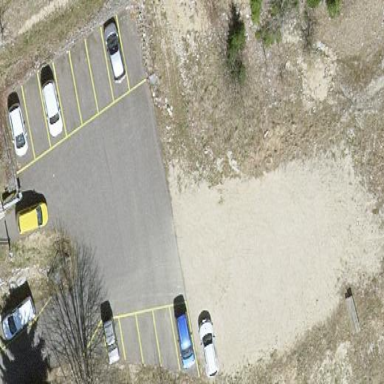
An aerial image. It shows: Parking area.